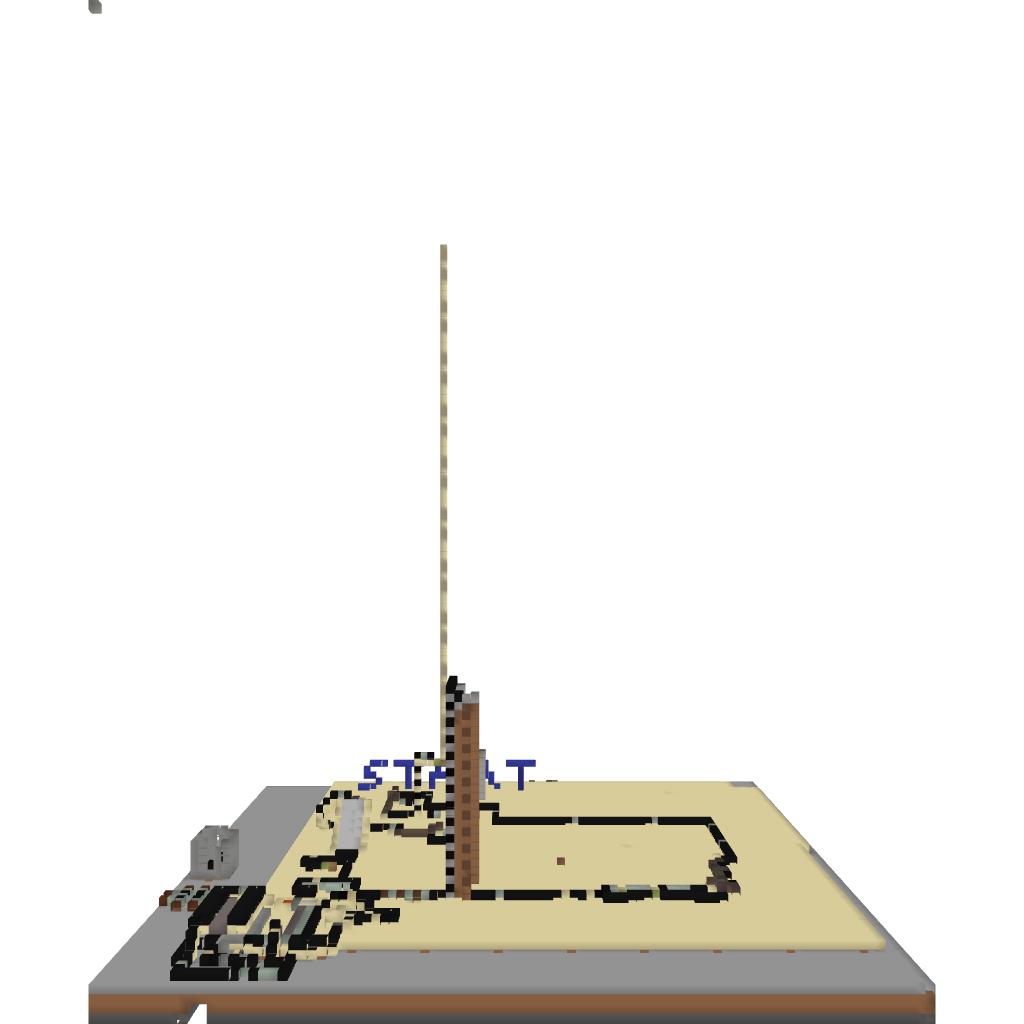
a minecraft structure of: MouseTrap